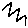
Label: zigzag